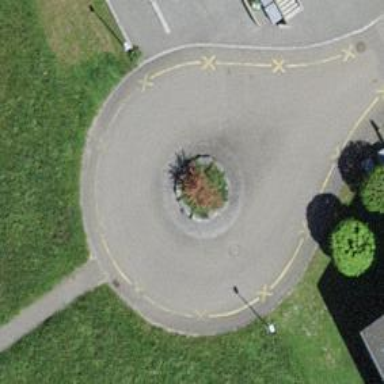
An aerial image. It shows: Turning loop on the road.